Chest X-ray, AP view. Patient: 15 years old, sex F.
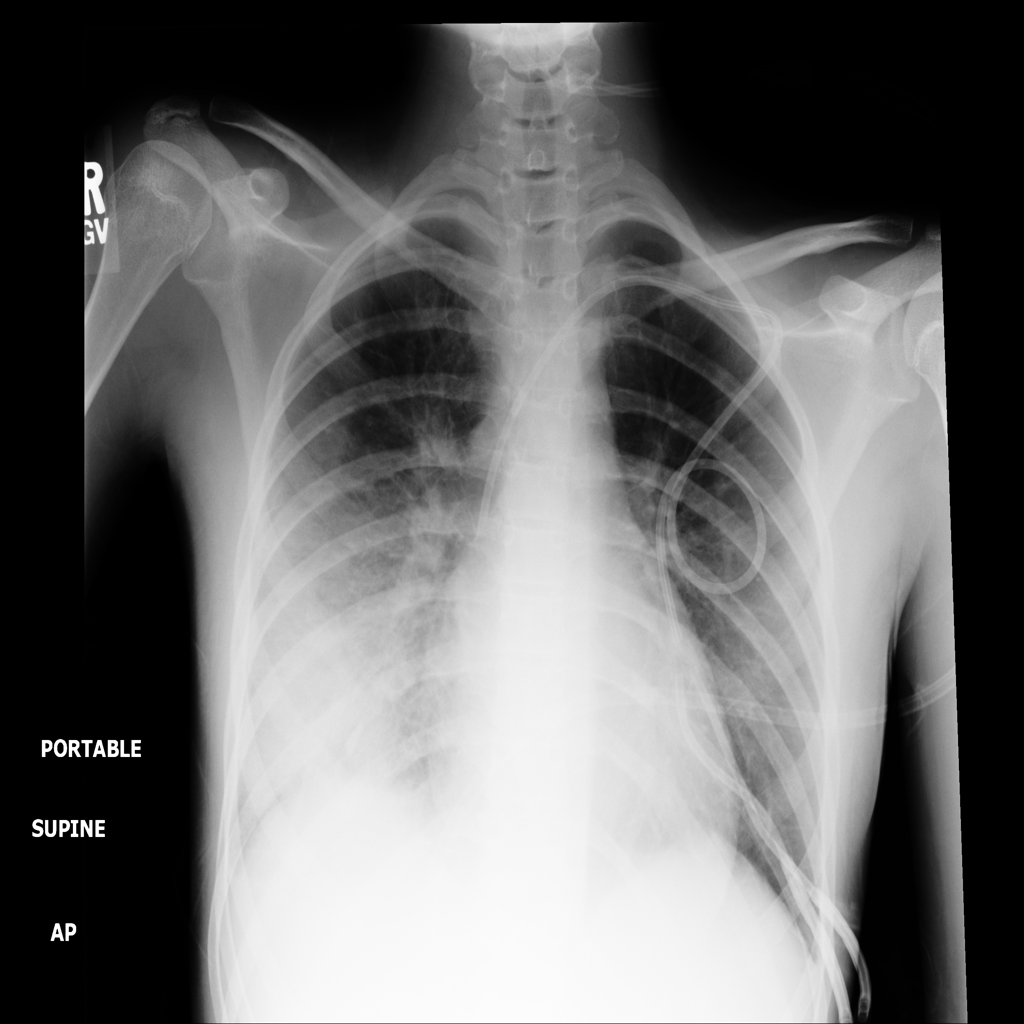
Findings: Effusion, Infiltration